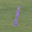
Label: 1